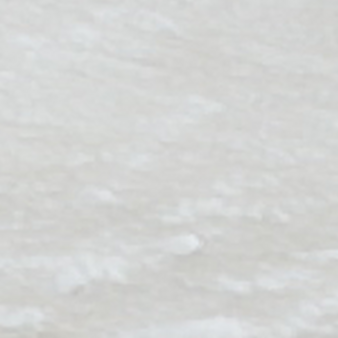
Label: other